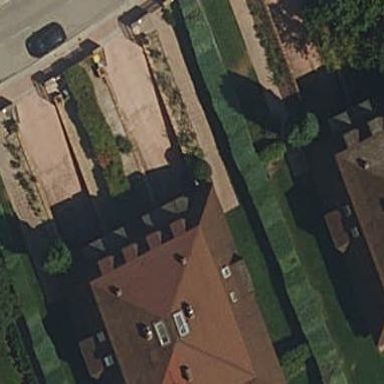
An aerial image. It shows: Part of building.